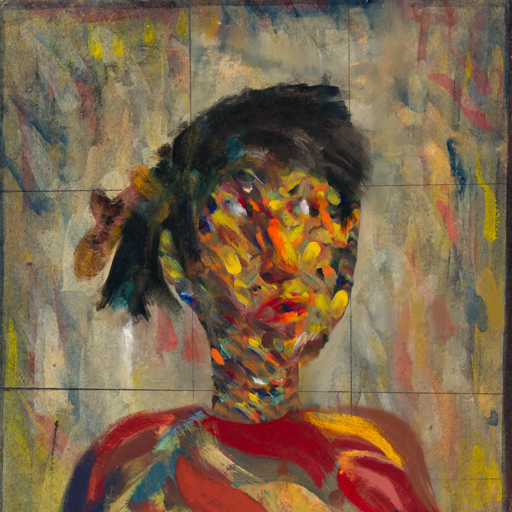
Background: GypsyMother, Head And Neck Side: An_Impression, Face Side: An_Impression, Bust: Mother_And_Son_Son, Hair Side: Pipe, Head Accessory: Blank, Second Necklace: Blank, Necklace: Blank, Baby: Blank